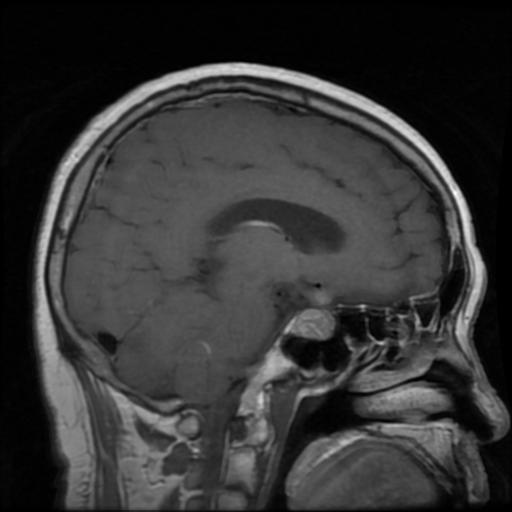
Label: pituitary